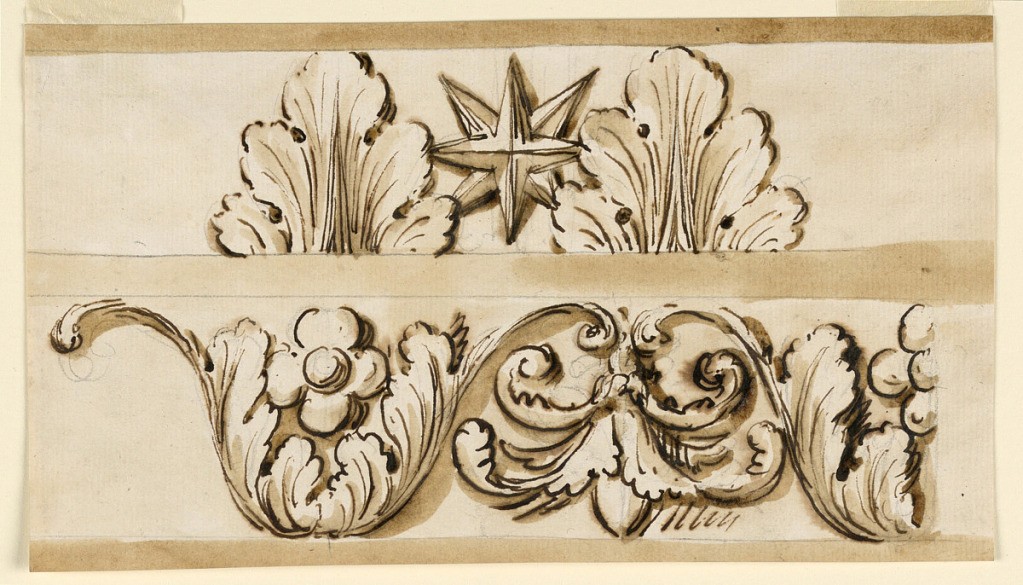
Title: Design for ceiling decoration
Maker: Giuseppe Barberi, Italian, 1746–1809
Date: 1746–1809
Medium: Pen and brown ink, brush and brown wash, graphite on off-white laid paper
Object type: Drawing
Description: Design for ceiling decoration.